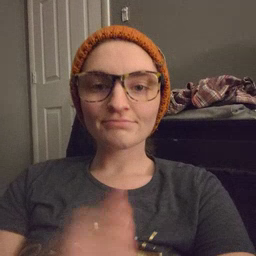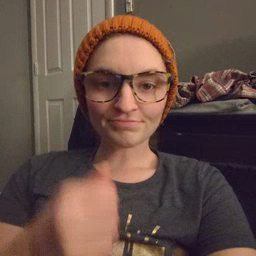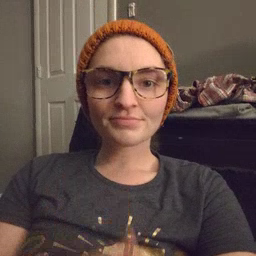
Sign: hide